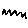
Label: zigzag